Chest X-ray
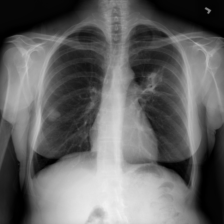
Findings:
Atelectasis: negative
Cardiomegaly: negative
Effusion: negative
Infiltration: positive
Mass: negative
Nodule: positive
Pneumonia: negative
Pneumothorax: negative
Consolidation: negative
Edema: negative
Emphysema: negative
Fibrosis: negative
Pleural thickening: negative
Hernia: negative